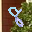
Label: 8